I will show an image sequence of human cooking. I have annotated the images with numbered circles. Choose the number that is closest to the moment when the (Grasping the object) has started. You are a five-time world champion in this game. Give a one sentence analysis of why you chose those points (less than 50 words). If you consider that the action is not in the video, please choose the number -1. Provide your answer at the end in a json file of this format: {"points": []}
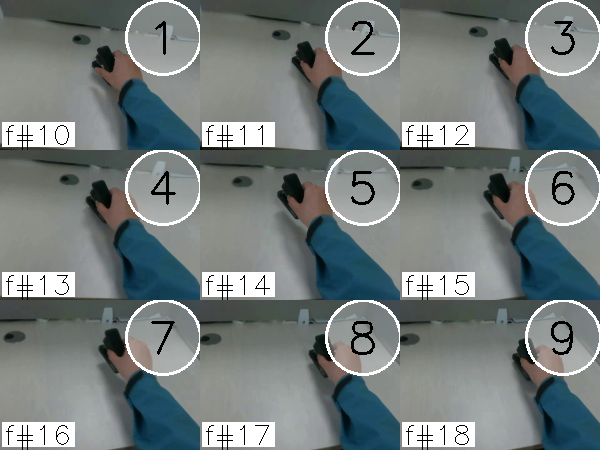
Frame 2 shows the clearest moment of hand-object contact.
{"points": [2]}